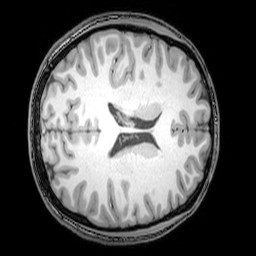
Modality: T1w
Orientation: axial
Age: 25
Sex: male
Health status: healthy
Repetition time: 0.081 s
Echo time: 0.037 s